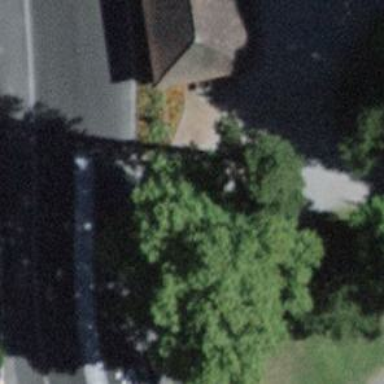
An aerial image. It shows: Bollard.